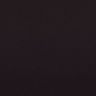
Metastatic tissue present: no